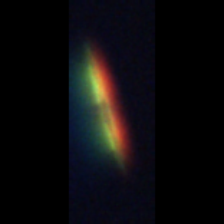
Taxon: Pennate
Group: Diatoms